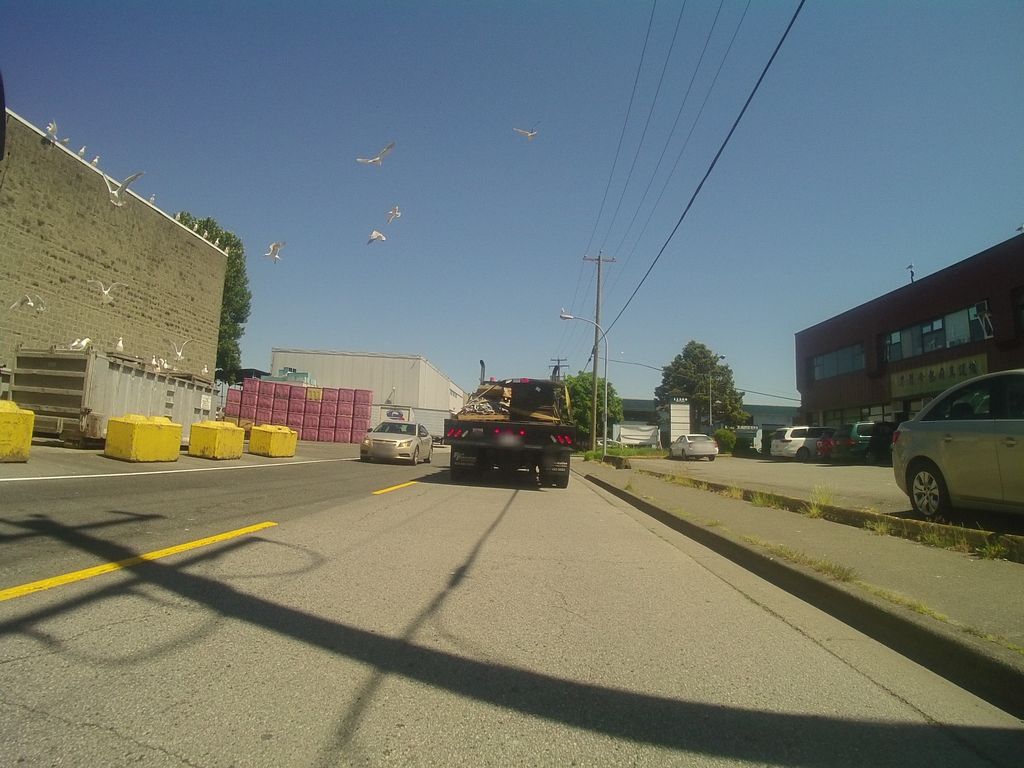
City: vancouver